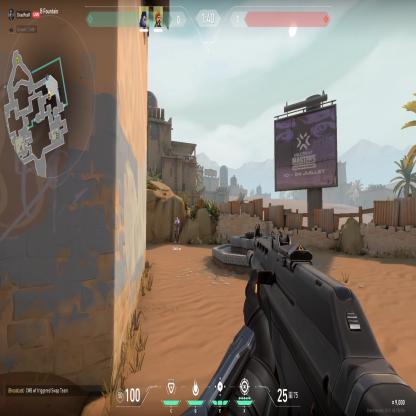
Label: teammate